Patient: sex M, age 31
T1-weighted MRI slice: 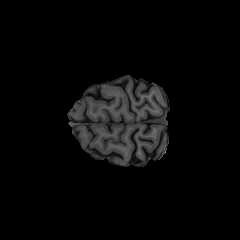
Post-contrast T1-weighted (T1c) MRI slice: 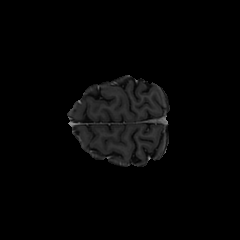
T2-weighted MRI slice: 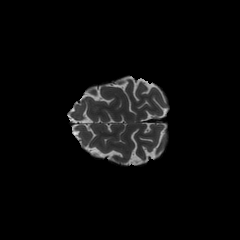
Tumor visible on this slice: no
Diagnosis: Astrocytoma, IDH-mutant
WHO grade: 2